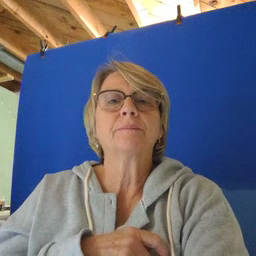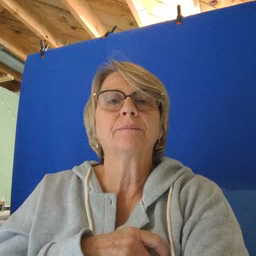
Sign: wake